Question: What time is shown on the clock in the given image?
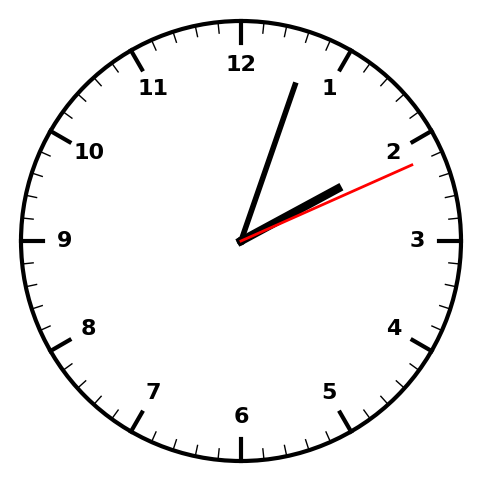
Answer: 02:03:11